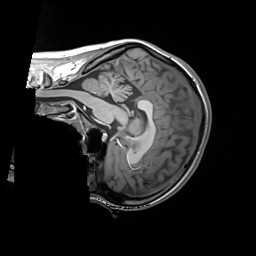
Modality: T1w
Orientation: sagittal
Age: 21
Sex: female
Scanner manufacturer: siemens
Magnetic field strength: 3 T
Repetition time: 1.55 s
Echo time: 0.00234 s